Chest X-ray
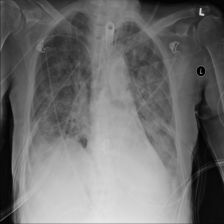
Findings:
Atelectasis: negative
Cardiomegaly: negative
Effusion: negative
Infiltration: positive
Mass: negative
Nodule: negative
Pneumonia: negative
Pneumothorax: negative
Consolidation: negative
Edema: negative
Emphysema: negative
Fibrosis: negative
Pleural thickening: negative
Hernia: negative